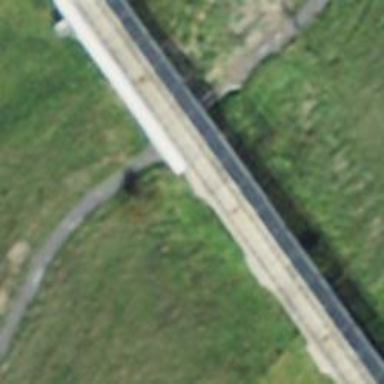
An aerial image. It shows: Funicular railway bridge.